Question: This is not your average session failed to start question, there is no whitespace, i have not called it in another file etc.
Im currently working on an application as I have started to build my session library, now when I call 'session_start' I get the following error:
> A session had already been started - ignoring 'session_start()'
For those who wish to see the source: <URL>
This usually means that the session.autostart directive is set to '1', but that's the thing.. it's not, it's set to 0 and I have verified this by doing the following:
- 'php.ini*'- 'php --ini'- 'php -i | grep session.auto_start''session.auto_start => Off => Off'- - - - 'grep -lir "session_start" *'-
I have created a basic test script to test where i have just called session start on it's own.
The 'phpinfo()' call stats the active php.ini is '/etc/php5/cgi/php.ini' so after running 'cat /etc/php5/cgi/php.ini | grep session.auto_start' I get 'session.auto_start = 0', so it disabled, Could it be NGinx ?
Has anyone got any idea what's going on, some server information below:
- - -
PHPInfo screen:

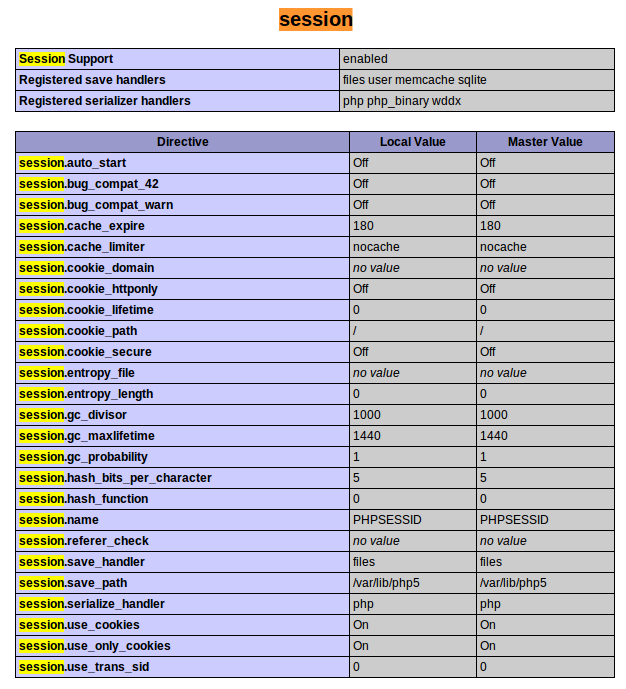
Answer: My first guess would be that you have an <URL> or an .htaccess which is modifying the settings in the meanwhile.
You can use 'ini_get' to retrieve the value of session.auto_start and auto_prepend_file to confirm. phpinfo() should work too.
## Edit
Could it be that your session library is being instantiated twice? Since return '$this->session_started' is an instance variable, that could cause issues. What happens if you set that to a class-level variable?
Side note:
You also have this 'return $this->session_started = true;' at the end of the 'start()' method. It shouldn't matter, but it looks funny.